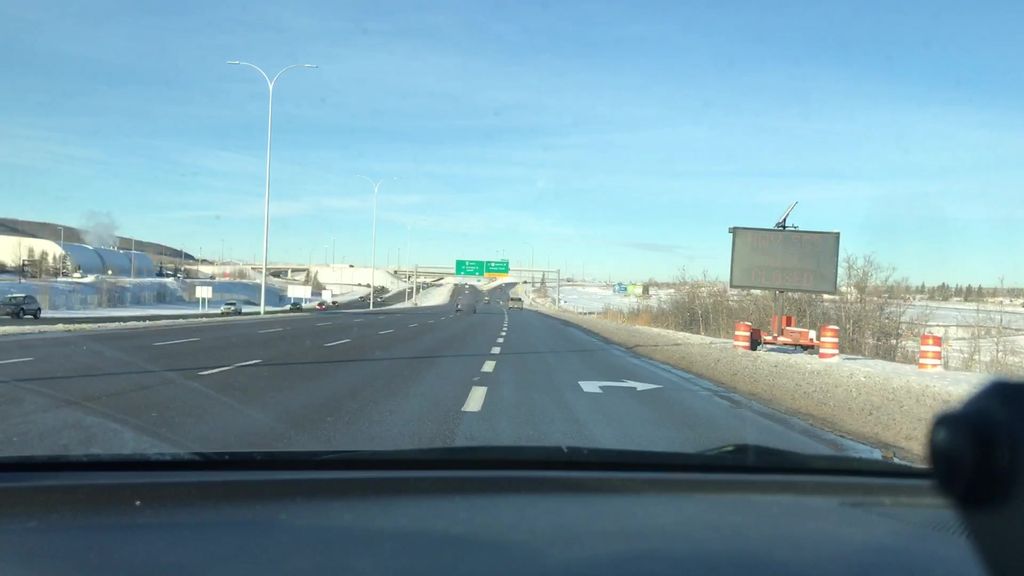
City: calgary